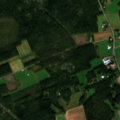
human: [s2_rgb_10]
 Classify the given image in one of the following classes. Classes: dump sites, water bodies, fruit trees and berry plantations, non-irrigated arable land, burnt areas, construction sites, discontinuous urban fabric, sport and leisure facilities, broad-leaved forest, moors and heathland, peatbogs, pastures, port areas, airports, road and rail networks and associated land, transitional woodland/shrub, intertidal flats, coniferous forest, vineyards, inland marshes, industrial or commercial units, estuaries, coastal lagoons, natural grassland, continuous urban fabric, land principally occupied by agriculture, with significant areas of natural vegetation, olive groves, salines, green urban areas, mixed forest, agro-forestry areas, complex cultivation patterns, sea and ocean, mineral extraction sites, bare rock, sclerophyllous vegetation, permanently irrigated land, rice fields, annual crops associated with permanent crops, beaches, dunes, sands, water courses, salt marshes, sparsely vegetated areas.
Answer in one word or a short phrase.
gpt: non-irrigated arable land, land principally occupied by agriculture, with significant areas of natural vegetation, coniferous forest